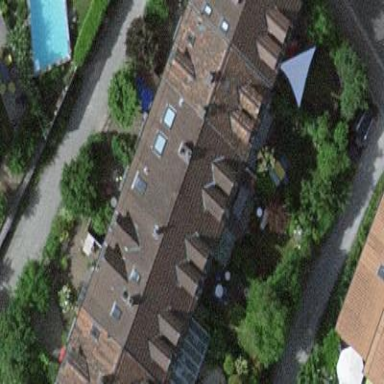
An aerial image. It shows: Terrace building with gabled roof oriented across.